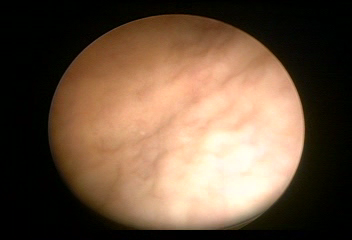
Modality: WLC
Class: Normal mucosa
Bladder cancer association: No